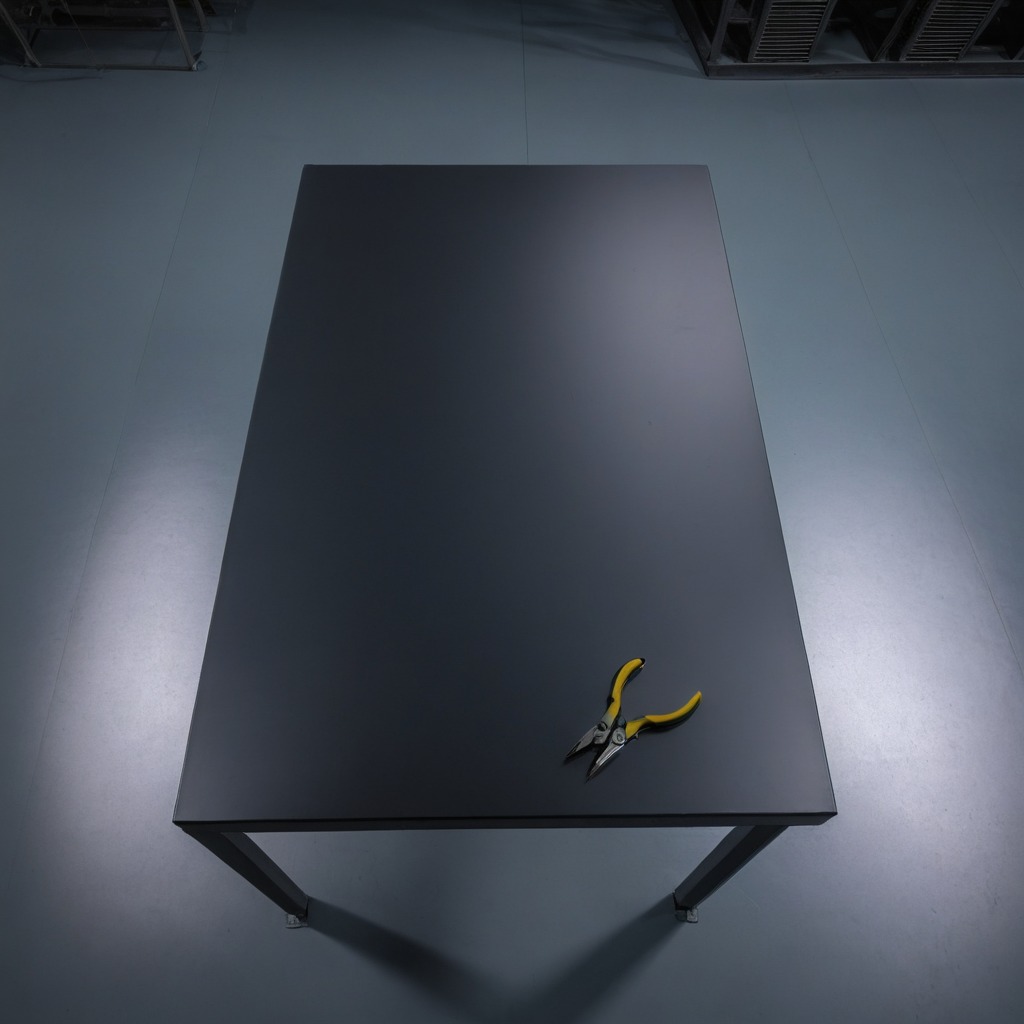
A plier is lying on the tabletop.